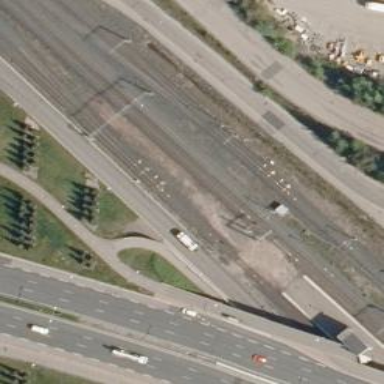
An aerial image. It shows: Railway track with continuous electrified contact lines.